Question: I am trying to make a basic Hex viewer out of a TMemo, I know this is probably not ideal but it will be only me personally using it so that does not really matter.
Firstly, suppose a Memo is filled with Hex information like so:

How could I get a count of all the text blocks shown, ignoring the white space? So using the image the result in this case would be 28.
This is what I tried and I know it is completely wrong as I am accessing the Memo lines but I don't know how to access each character.
I cant seem to solve this simple problem :(
'''
function CountWordBlocks(Memo: TMemo): Integer;
var
i: Integer;
vCount: Integer;
begin
for i := 0 to Memo.Lines.Count - 1 do
begin
if Length(Memo.Lines.Strings[i]) = 2 then
begin
Inc(vCount);
end;
end;
Result := vCount;
end;
'''
Here is the code I am using to display the Hex values in the Memo:
'''
procedure ReadFileAsHex(const AFileName: string; ADestination: TStrings);
var
fs: TFileStream;
buff: Byte;
linecount: Byte;
line: string;
begin
linecount := 0;
line := '';
fs := TFileStream.Create(AFileName, fmOpenRead);
try
ADestination.BeginUpdate;
try
while fs.Position < fs.Size do
begin
fs.Read(buff, 1);
line := line + IntToHex(buff, 2) + ' ';
Inc(linecount);
if linecount = 16 then
begin
ADestination.Add(line);
line := '';
linecount := 0;
end;
end;
if Length(line) <> 0 then
ADestination.Add(line);
finally
ADestination.EndUpdate;
end;
finally
fs.Free;
end;
end;
'''
If I click onto the Memo and a text block is under the cursor, how could I know which number the selected block is out of all the others?
So using the same first image, the caret is at the top line next to 68, so the result would be 3 as it is the third text block out of 28.
This should be so easy but I cannot think clearly, I don't have the right programming mind yet and so really struggle with basic logic and solving problems!
Finally I would like to select a block at runtime by passing a block number value. I tried this without much success:
'''
procedure FindBlock(Memo: TMemo; BlockNumber: Integer);
var
i: Integer;
txt: string;
ThisWhite, PrevWhite: boolean;
vRead: Integer;
begin
txt := Memo.Text;
vRead:= 0;
PrevWhite := True;
for i := 1 to Length(txt) do
begin
ThisWhite := Character.IsWhiteSpace(txt[i]);
if PrevWhite and not ThisWhite then
begin
Inc(vRead);
PrevWhite := False;
end;
PrevWhite := ThisWhite;
if vRead = BlockNumber then
begin
Memo.SelStart := vRead;
Memo.SetFocus;
Exit;
end;
end;
end;
'''
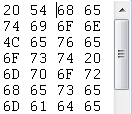
Answer: This works:
'''
function TForm1.CountBlocks: integer;
var
i: Integer;
txt: string;
ThisWhite, PrevWhite: boolean;
begin
txt := Memo1.Text;
result:= 0;
PrevWhite := true;
for i := 1 to Length(txt) do
begin
ThisWhite := Character.IsWhiteSpace(txt[i]);
if PrevWhite and not ThisWhite then
begin
inc(result);
PrevWhite := false;
end;
PrevWhite := ThisWhite;
end;
end;
'''
However, it can be optimized if more detailed information about the memo contents is available. For instance, if you know that each line consists of four blocks, then the number of blocks is simply '4*Memo1.Lines.Count'. My code above will even accept blocks of different width.
Simply replace
'''
for i := 1 to Length(txt) do
'''
by
'''
for i := 1 to Memo1.SelStart + 1 do
'''